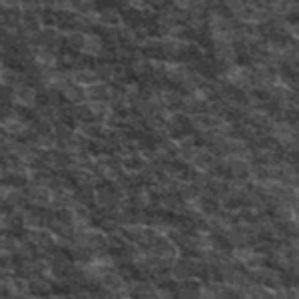
Label: frost